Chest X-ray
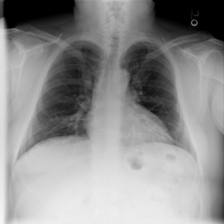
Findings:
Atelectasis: negative
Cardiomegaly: negative
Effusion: negative
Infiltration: negative
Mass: negative
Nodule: negative
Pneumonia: negative
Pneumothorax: negative
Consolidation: negative
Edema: negative
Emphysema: negative
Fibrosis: negative
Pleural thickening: negative
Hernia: negative